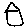
Label: house